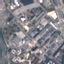
Land use / land cover: Industrial